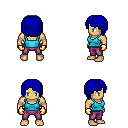
a pixel art fantasy rpg character, male body template, human, tanned skin, teal pirate shirt, magenta pants, blue pageboy hairstyle, gold gloves, four views (front, back, left, right), 2x2 character sprite sheet, small pixel art, hard edges, no anti-aliasing